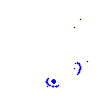
Particle: proton